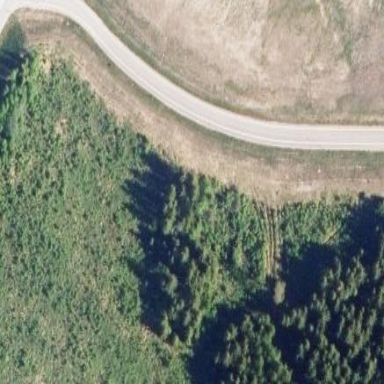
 likely man-made clearing in the landscape."